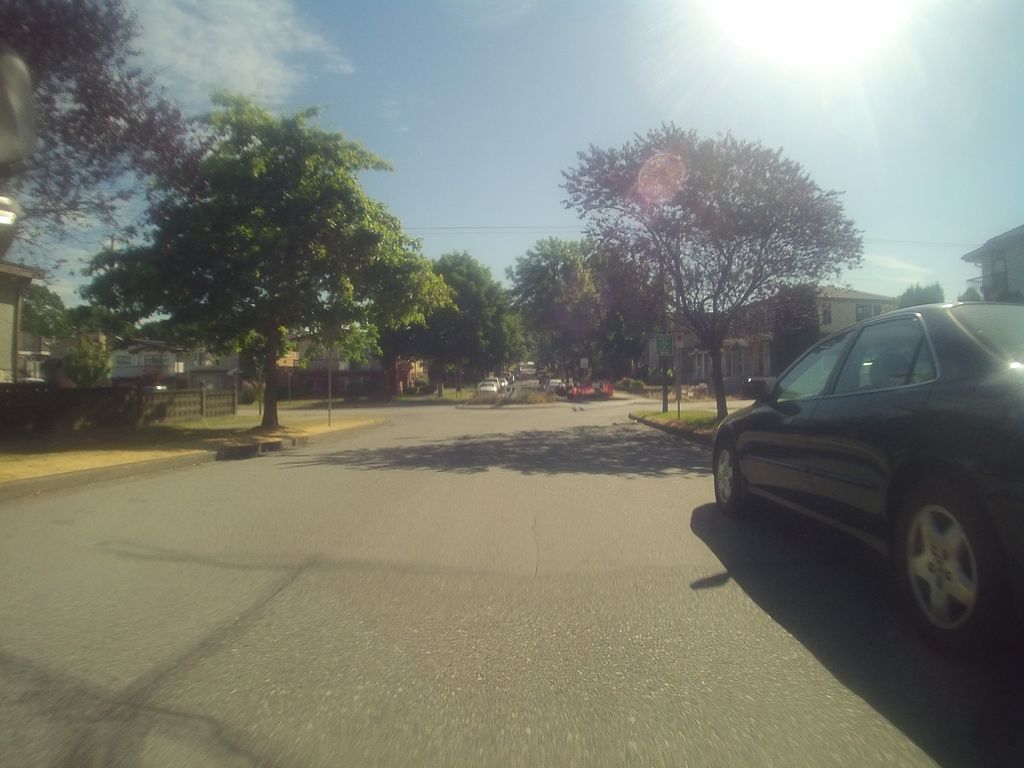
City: vancouver